Interaction volume radius: 5 \u00c5
Interaction volume height: 25 \u00c5
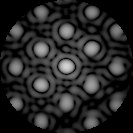
Disorder parameter: 0.1558